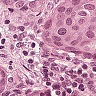
Metastatic tissue present: yes